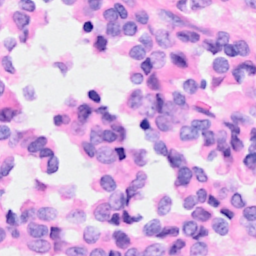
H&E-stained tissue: Breast